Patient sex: M
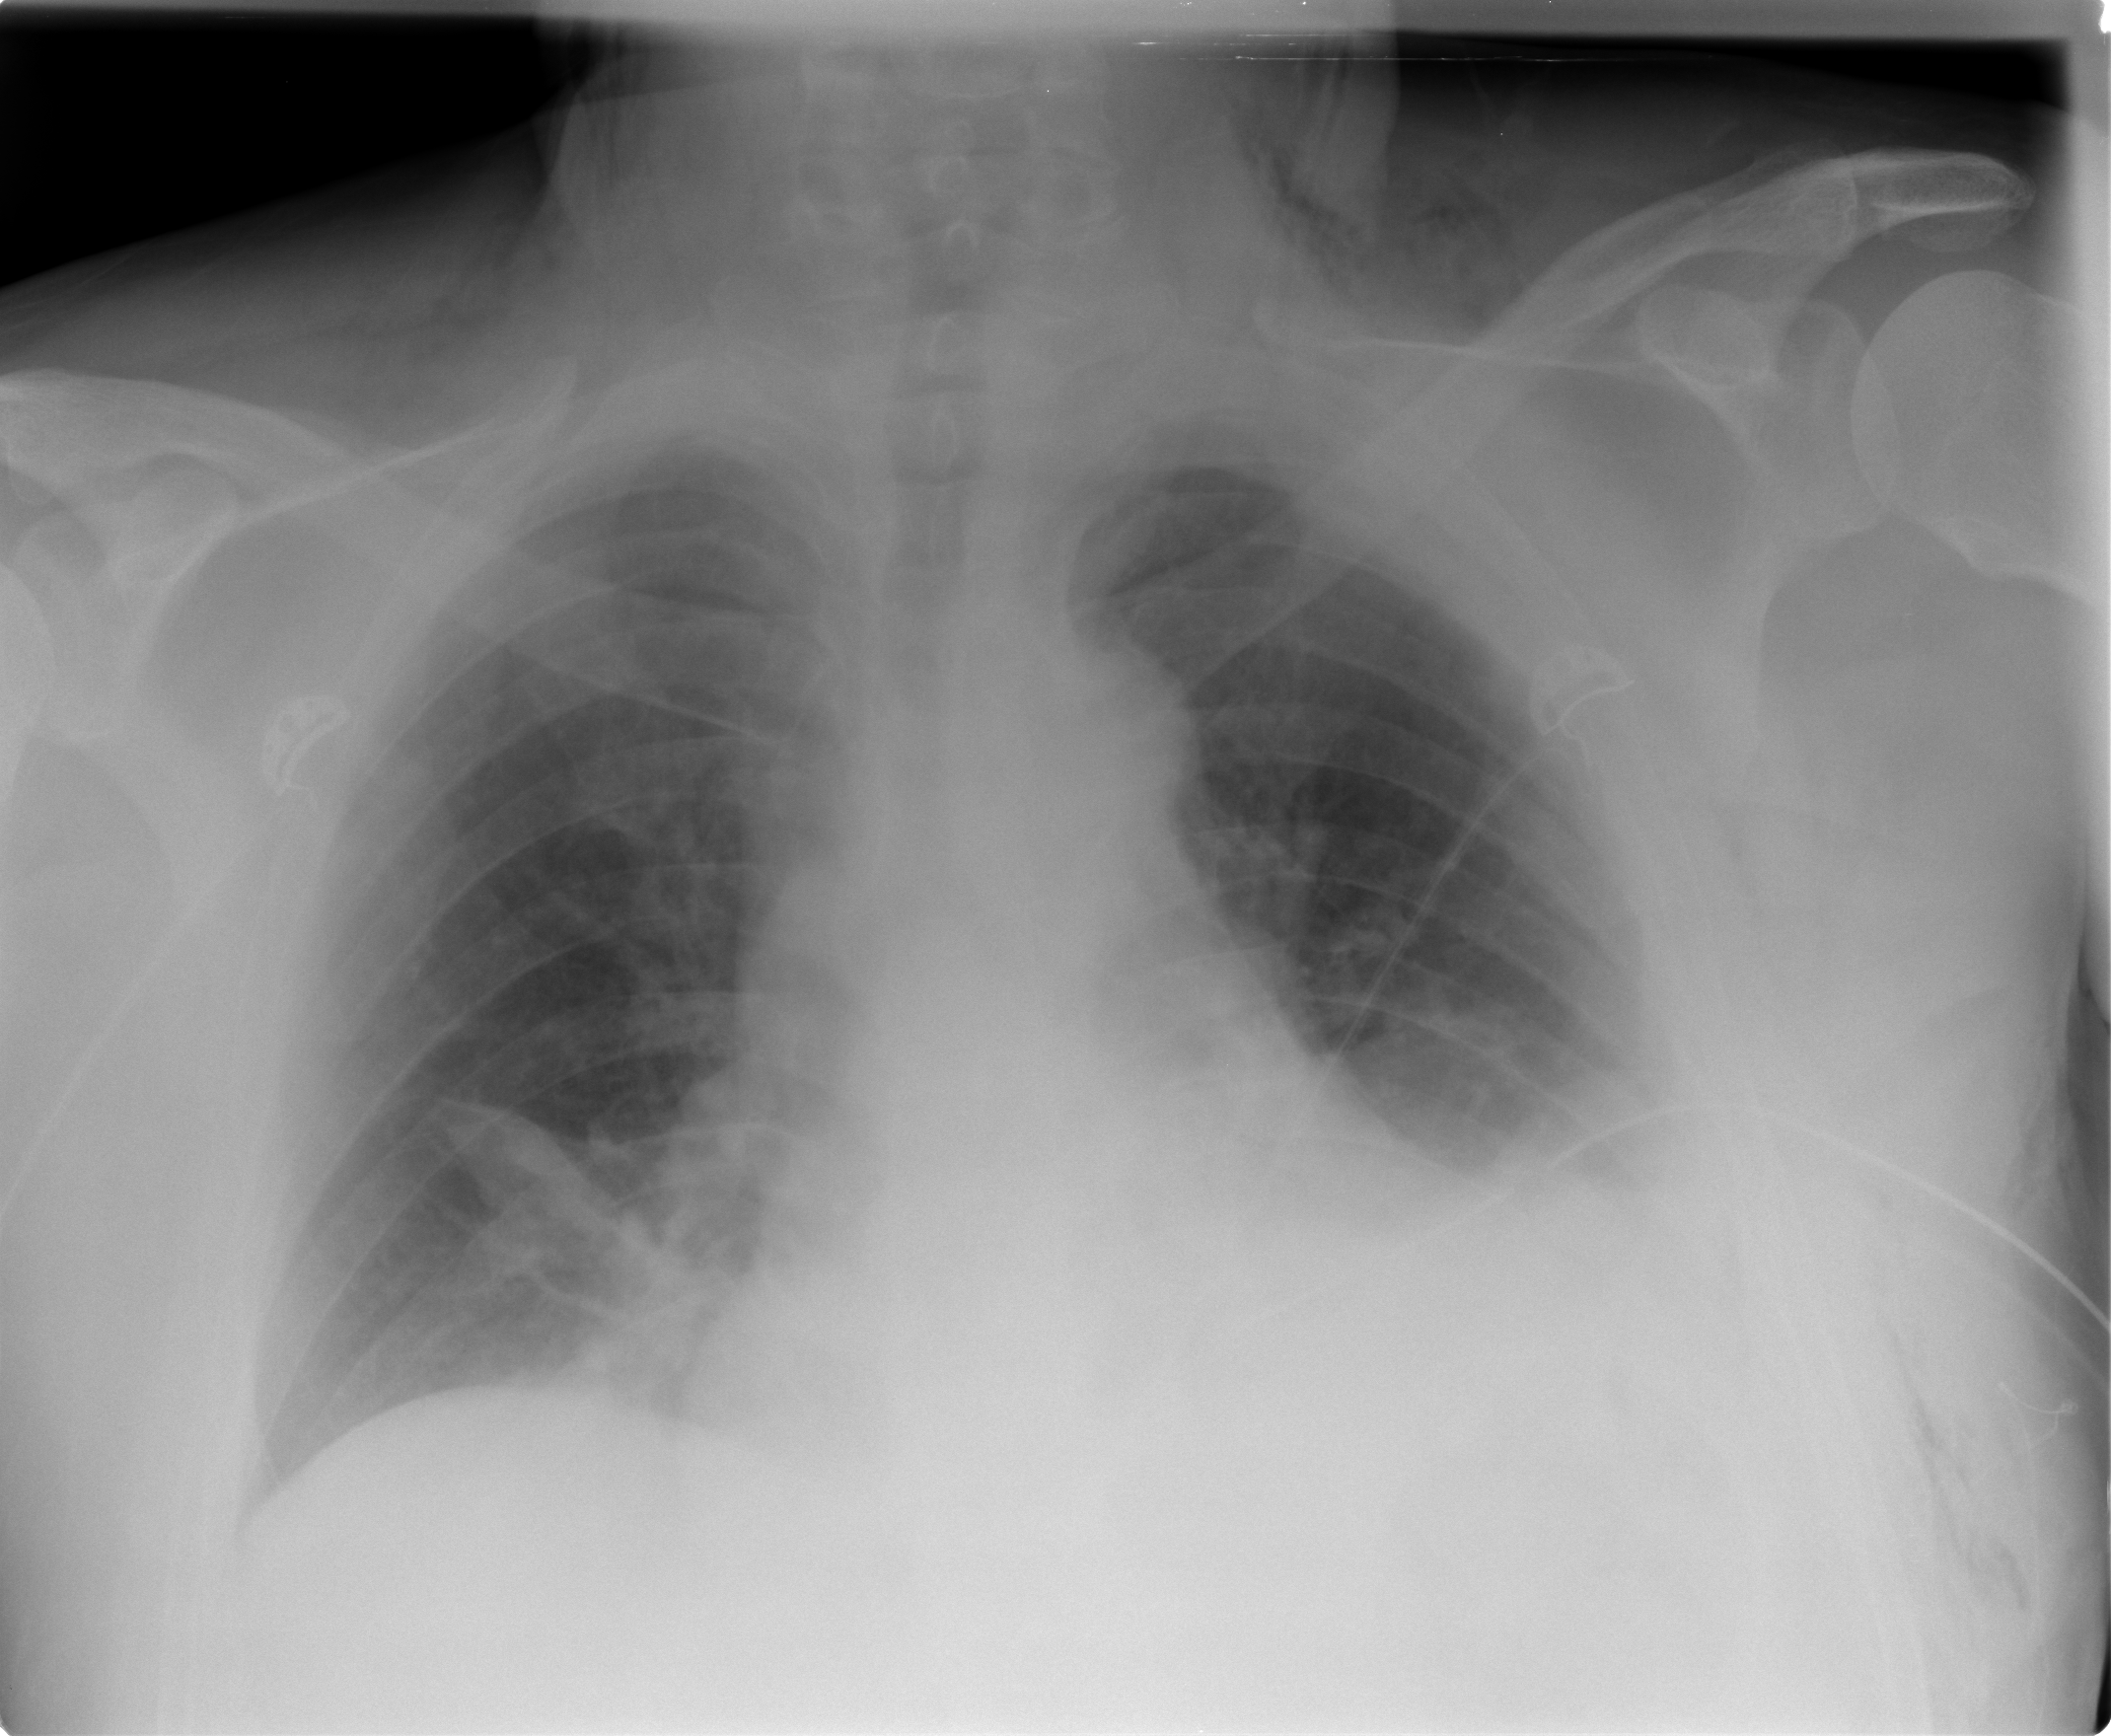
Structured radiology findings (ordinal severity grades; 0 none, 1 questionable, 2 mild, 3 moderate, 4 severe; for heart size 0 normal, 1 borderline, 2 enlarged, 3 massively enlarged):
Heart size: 1
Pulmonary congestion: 2
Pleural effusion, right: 0
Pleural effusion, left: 2
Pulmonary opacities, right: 0
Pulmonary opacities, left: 0
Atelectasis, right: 2
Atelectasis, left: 2